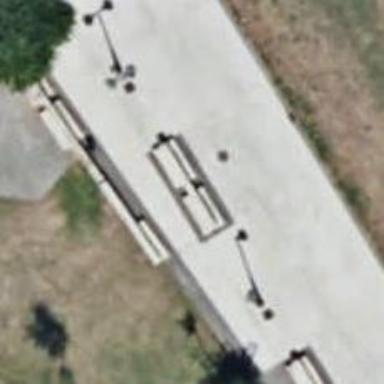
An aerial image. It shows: Bench for seating.